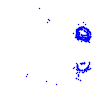
Particle: pion